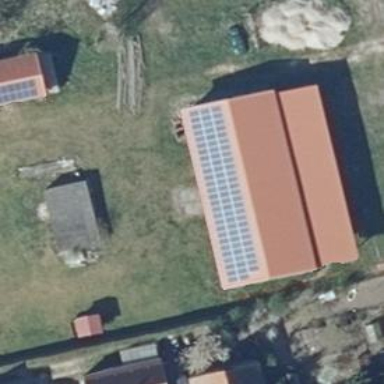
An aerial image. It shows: Solar-powered generator using photovoltaic technology. This small installation generates electricity through solar photovoltaic panels.